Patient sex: F
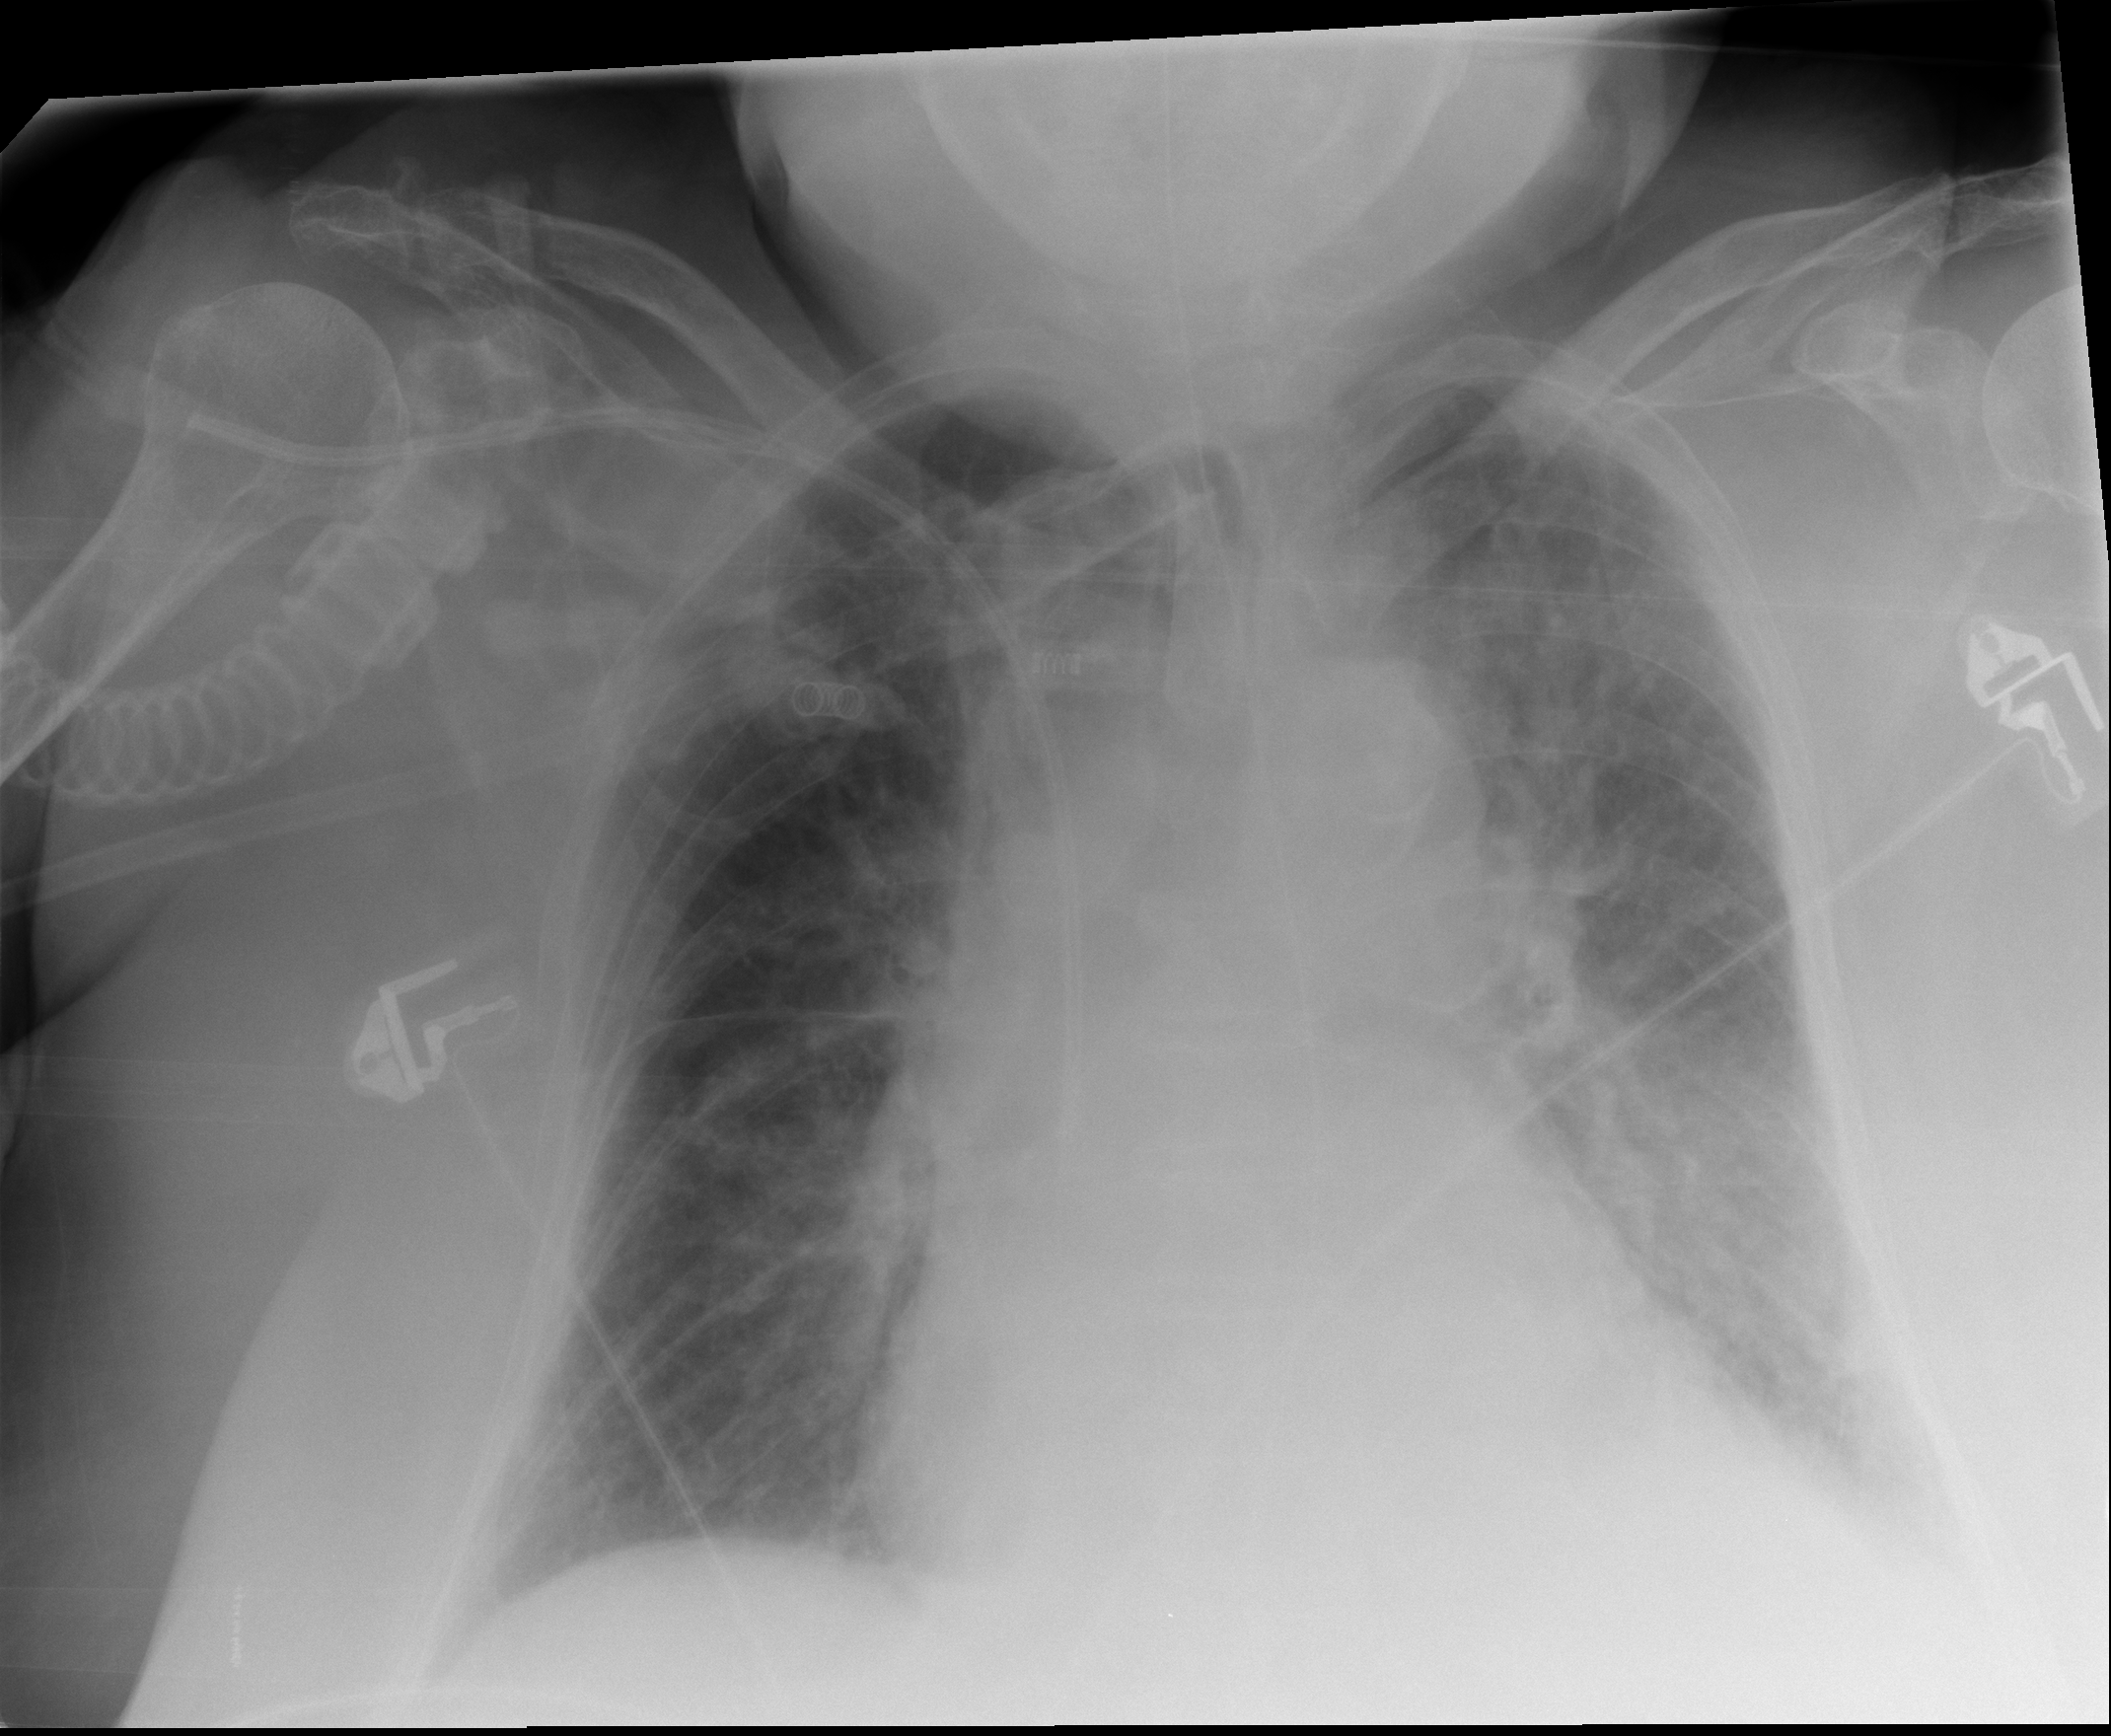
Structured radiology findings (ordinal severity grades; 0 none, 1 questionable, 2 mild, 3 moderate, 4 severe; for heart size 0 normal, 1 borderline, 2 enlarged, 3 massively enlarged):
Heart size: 2
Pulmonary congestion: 3
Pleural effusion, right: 0
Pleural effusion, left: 2
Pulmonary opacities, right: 2
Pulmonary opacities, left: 3
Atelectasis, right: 0
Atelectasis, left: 2